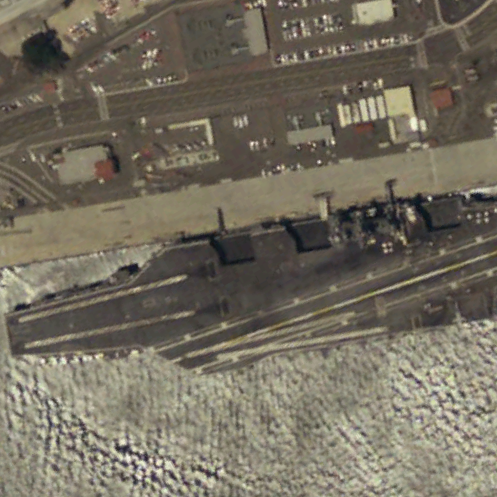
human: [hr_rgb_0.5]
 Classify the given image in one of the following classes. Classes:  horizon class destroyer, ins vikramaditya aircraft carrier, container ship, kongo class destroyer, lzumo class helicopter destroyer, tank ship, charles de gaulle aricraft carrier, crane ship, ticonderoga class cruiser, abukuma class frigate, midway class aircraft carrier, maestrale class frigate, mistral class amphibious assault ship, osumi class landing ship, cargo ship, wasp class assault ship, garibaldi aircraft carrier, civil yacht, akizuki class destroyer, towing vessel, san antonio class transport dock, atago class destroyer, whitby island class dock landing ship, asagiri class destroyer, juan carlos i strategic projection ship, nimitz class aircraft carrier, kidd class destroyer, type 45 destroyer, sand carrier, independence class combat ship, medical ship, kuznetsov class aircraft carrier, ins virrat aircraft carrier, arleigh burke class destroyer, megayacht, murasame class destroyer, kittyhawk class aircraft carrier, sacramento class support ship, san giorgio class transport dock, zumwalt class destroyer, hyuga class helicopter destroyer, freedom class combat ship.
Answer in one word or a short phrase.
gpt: Nimitz class aircraft carrier